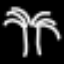
Label: palm tree